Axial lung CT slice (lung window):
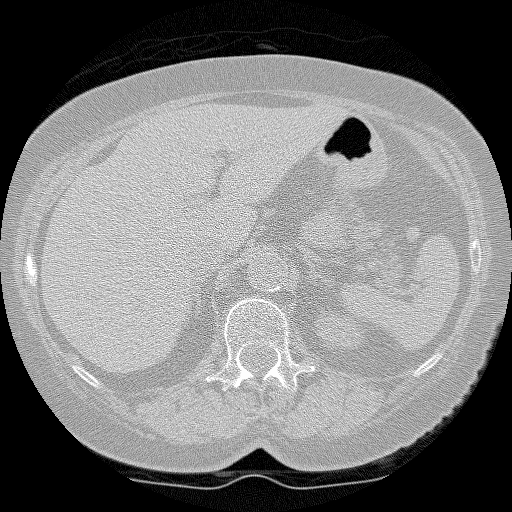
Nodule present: no